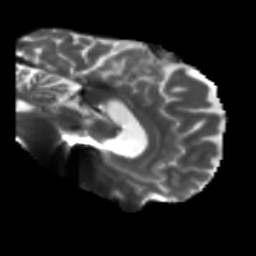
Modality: T2w
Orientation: sagittal
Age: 49
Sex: male
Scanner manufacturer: siemens
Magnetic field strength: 3 T
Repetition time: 5.25 s
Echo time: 0.08 s